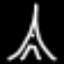
Label: The Eiffel Tower